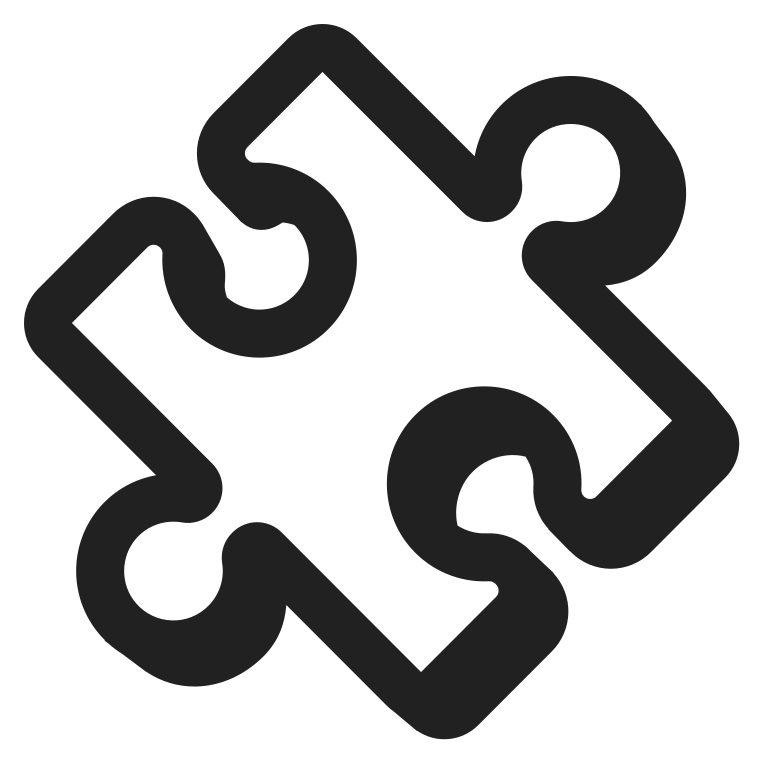
puzzle piece high contrast